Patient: sex F, age 61
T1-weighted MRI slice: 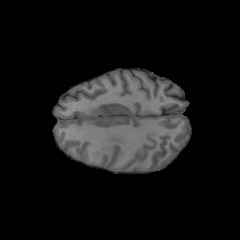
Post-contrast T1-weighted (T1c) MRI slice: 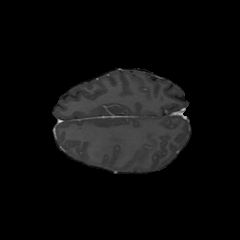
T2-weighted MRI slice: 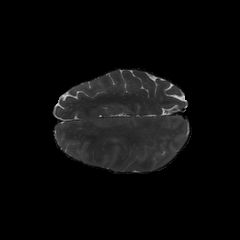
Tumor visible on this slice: yes
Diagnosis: Glioblastoma, IDH-wildtype
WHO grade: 4